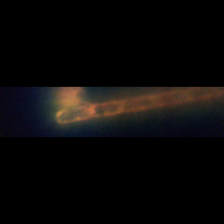
Taxon: Chaetoceros
Group: Diatoms